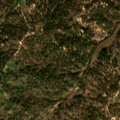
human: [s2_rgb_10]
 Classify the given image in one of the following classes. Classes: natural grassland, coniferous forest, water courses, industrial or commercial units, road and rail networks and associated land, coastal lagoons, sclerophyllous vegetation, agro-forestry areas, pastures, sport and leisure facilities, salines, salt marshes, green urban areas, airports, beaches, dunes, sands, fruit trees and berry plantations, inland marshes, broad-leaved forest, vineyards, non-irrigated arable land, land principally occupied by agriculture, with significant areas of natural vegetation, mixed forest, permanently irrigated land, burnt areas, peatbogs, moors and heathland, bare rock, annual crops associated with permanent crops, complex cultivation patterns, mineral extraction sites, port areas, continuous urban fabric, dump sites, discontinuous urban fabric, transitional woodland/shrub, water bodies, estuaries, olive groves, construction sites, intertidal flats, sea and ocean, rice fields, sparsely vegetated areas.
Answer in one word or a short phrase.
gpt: agro-forestry areas